Question: I am trying to import <URL>, but nothing works.
Here is my <URL>:

Here is my Bridging-Header.h:
'''
//
// Use this file to import your target's public headers that you would like to expose to Swift.
//
#import <UIKit/UIKit.h>
#import "VKUser.h"
#import "VKAccessToken.h"
#import "VKCache.h"
#import "VKStorage.h"
#import "VKStorageItem.h"
#import "VKRequestManager.h"
#import "VKRequest.h"
#import "VKConnector.h"
#import "VKMethods.h"
#import "NSData+toBase64.h"
#import "NSString+Utilities.h"
'''
The important thing is that I have VKConnector class and VKConnectorDelegate protocol in one file. Maybe thats the problem?
'''
//
// Copyright (c) 2013 Andrew Shmig
//
// Permission is hereby granted, free of charge, to any person
// obtaining a copy of this software and associated documentation
// files (the "Software"), to deal in the Software without
// restriction, including without limitation the rights to use,
// copy, modify, merge, publish, distribute, sublicense, and/or
// sell copies of the Software, and to permit persons to whom the
// Software is furnished to do so, subject to the following
// conditions:
//
// The above copyright notice and this permission notice shall be
// included in all copies or substantial portions of the Software.
//
// THE SOFTWARE IS PROVIDED "AS IS", WITHOUT WARRANTY OF ANY KIND,
// EXPRESS OR IMPLIED, INCLUDING BUT NOT LIMITED TO THE WARRANTIES
// OF MERCHANTABILITY, FITNESS FOR A PARTICULAR PURPOSE AND NONINFRINGEMENT.
// IN NO EVENT SHALL THE AUTHORS OR COPYRIGHT HOLDERS BE LIABLE
// FOR ANY CLAIM, DAMAGES OR OTHER LIABILITY, WHETHER IN AN ACTION
// OF CONTRACT, TORT OR OTHERWISE, ARISING FROM, OUT OF OR IN
// CONNECTION WITH THE SOFTWARE OR THE USE OR OTHER DEALINGS IN
// THE SOFTWARE.
//
#import <Foundation/Foundation.h>
#import <UIKit/UIKit.h>
#import "VKMethods.h"
#import "VKAccessToken.h"
#import "VKStorage.h"
#import "NSString+Utilities.h"
#import "VKStorageItem.h"
@class VKConnector;
static NSString *const kVKErrorDomain = @"kVkontakteErrorDomain";
typedef enum
{
kVKApplicationWasDeletedErrorCode
} kVkontakteErrorCode;
/** Protocol incapsulates methods that are triggered during user authorization
process or access token status changes.
*/
@protocol VKConnectorDelegate <NSObject>
@optional
/**
@name Show/hide web view
*/
/** Method is called when user needs to perform some action (enter login and
password, authorize your application etc)
@param connector VKConnector instance that sends notifications
@param webView UIWebView that displays authorization page
*/
- (void)VKConnector:(VKConnector *)connector
willShowWebView:(UIWebView *)webView;
/** Method is called when UIWebView should be hidden, this method is called after
user has entered login+password or has authorized an application (or pressed
cancel button etc).
@param connector VKConnector instance that sends notifications
@param webView UIWebView that displays authorization page and needs to be hidden
*/
- (void)VKConnector:(VKConnector *)connector
willHideWebView:(UIWebView *)webView;
/**
@name UIWebView started/finished loading a frame
*/
/** Method is called when UIWebView starts loading a frame
@param connector VKConnector instance that sends notifications
@param webView UIWebView that displays authorization page
*/
- (void)VKConnector:(VKConnector *)connector
webViewDidStartLoad:(UIWebView *)webView;
/** Method is called when UIWebView finishes loading a frame
@param connector VKConnector instance that sends notifications
@param webView UIWebView that displays authorization page
*/
- (void) VKConnector:(VKConnector *)connector
webViewDidFinishLoad:(UIWebView *)webView;
/**
@name Access token
*/
/** Method is called when access token is successfully updated
@param connector VKConnector instance that sends notifications
@param accessToken updated access token
*/
- (void) VKConnector:(VKConnector *)connector
accessTokenRenewalSucceeded:(VKAccessToken *)accessToken;
/** Method is called when access token failed to be updated. The main reason
could be that user denied/canceled to authorize your application.
@param connector VKConnector instance that sends notifications
@param accessToken access token (equals to nil)
*/
- (void) VKConnector:(VKConnector *)connector
accessTokenRenewalFailed:(VKAccessToken *)accessToken;
/**
@name Connection & Parsing
*/
/** Method is called when connection error occurred during authorization process.
@param connector VKConnector instance that sends notifications
@param error error description
*/
- (void)VKConnector:(VKConnector *)connector
connectionError:(NSError *)error;
/** Method is called if VK application was deleted.
@param connector VKConnector instance that sends notifications
@param error error description
*/
- (void) VKConnector:(VKConnector *)connector
applicationWasDeleted:(NSError *)error;
@end
/** The main purpose of this class is to process user authorization and obtain
access token which then will be used to perform requests from behalf of current
user.
Example:
[[VKConnector sharedInstance] startWithAppID:@"<PHONE>"
permissions:@[@"wall"]
webView:webView
delegate:self];
*/
@interface VKConnector : NSObject <UIWebViewDelegate>
/**
@name Properties
*/
/** Delegate
*/
@property (nonatomic, weak, readonly) id <VKConnectorDelegate> delegate;
/** Application's unique identifier
*/
@property (nonatomic, strong, readonly) NSString *appID;
/** Permissions
*/
@property (nonatomic, strong, readonly) NSArray *permissions;
/**
@name Class methods
*/
/** Returns shared instances of VKConnector class.
*/
+ (id)sharedInstance;
/**
@name User authorization
*/
/** Starts user authorization process.
@param appID application's unique identifier
@param permissions array of permissions (wall, friends, audio, video etc)
@param webView UIWebView which will be used to display VK authorization page
@param delegate delegate which will receive notifications
*/
- (void)startWithAppID:(NSString *)appID
permissons:(NSArray *)permissions
webView:(UIWebView *)webView
delegate:(id <VKConnectorDelegate>)delegate;
/**
@name Cookies
*/
/** Removes all cookies which were obtained after user has authorized VK
application. This method is used to log out current user.
*/
- (void)clearCookies;
@end
'''
I have tried to split VKConnector header file into two - VKConnector class and VKConnectorDelegate, but that didn't work.
What am I doing wrong?
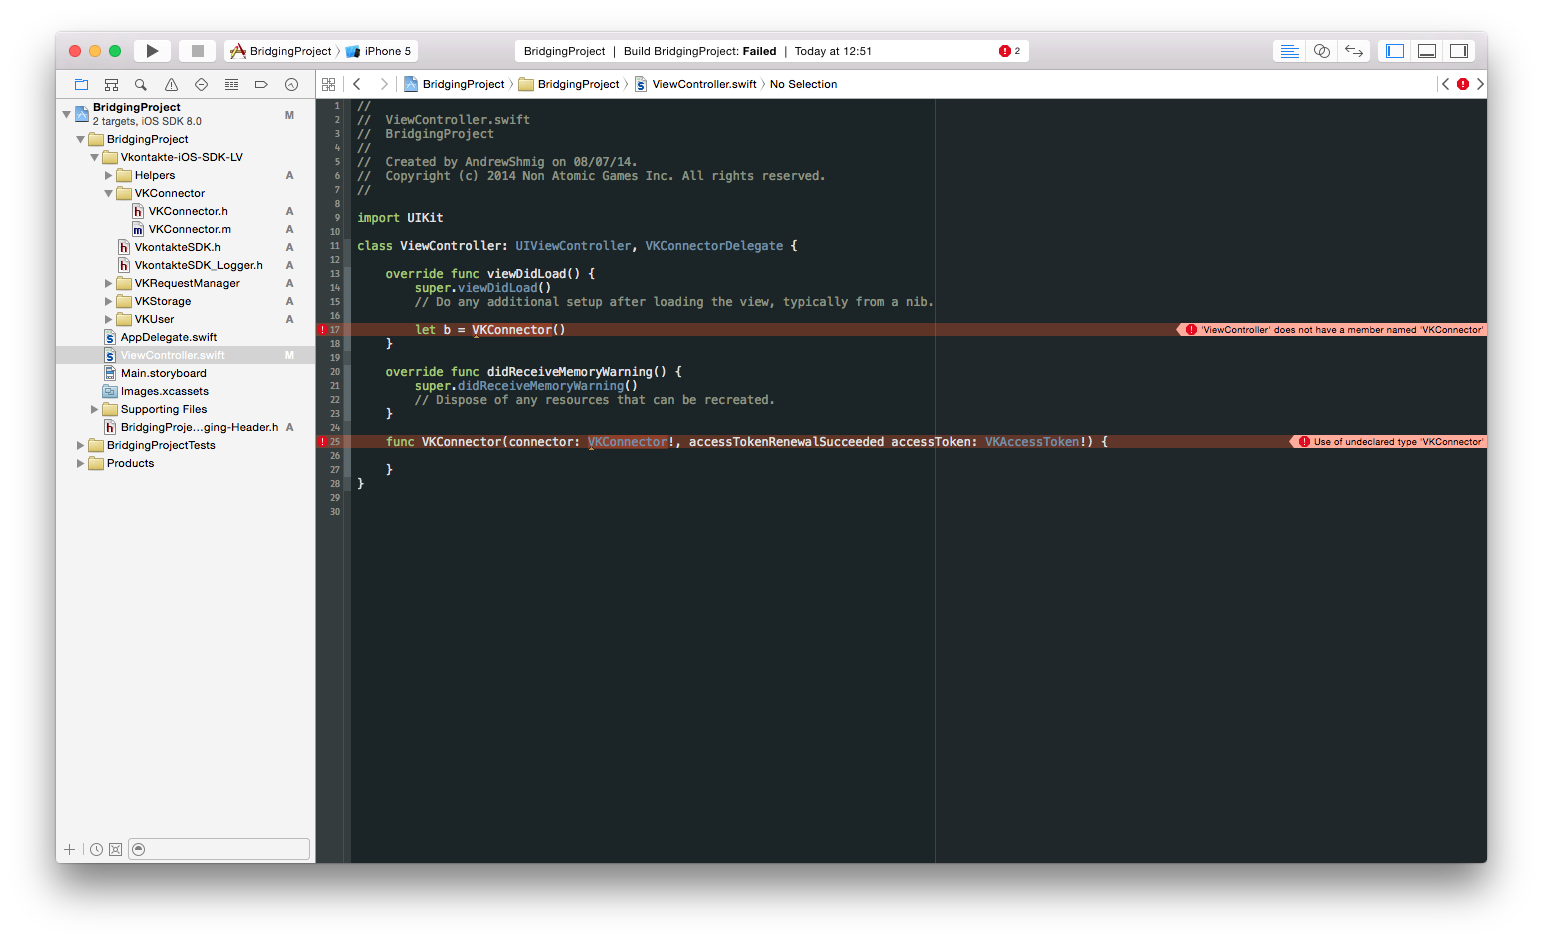
Answer: Your delegate function name is 'VKConnector' and you also have a class named 'VKConnector'. That's your conflict. In Objective C your delegate method is 'VKConnector:withBool:' but in Swift it's simply 'VKConnector' and withBool is not a part of the name.
If you follow Cocoa patterns, your delegate method should be called '- (void) connector:(VKConnector *)connector withBool:(BOOL)boolean;'